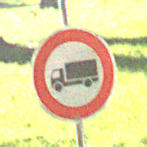
Verkehrszeichen: VerbotFuerKraftfahrzeugeUeberDreiKommaFuenfTonnen
Umgebung: Outdoor, Nature
Tageszeit: MorningAfternoon
Wetter: Clear
Licht: Natural
Jahreszeit: NotSpecified
Kontrast: HighContrast